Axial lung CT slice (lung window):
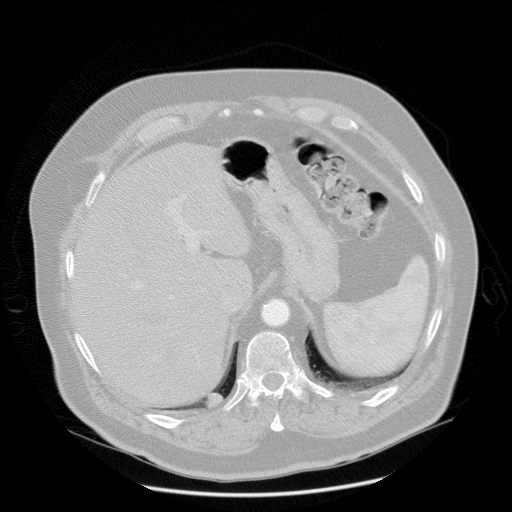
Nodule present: no